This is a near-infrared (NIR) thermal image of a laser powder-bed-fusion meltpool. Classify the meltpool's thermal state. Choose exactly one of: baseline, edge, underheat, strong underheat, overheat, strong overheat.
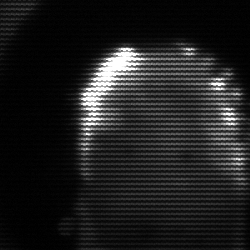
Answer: baseline